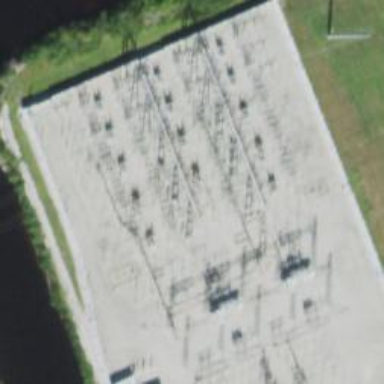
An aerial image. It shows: Switch used for power control.